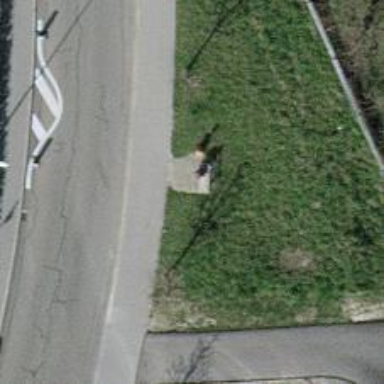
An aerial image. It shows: Bench for seating.